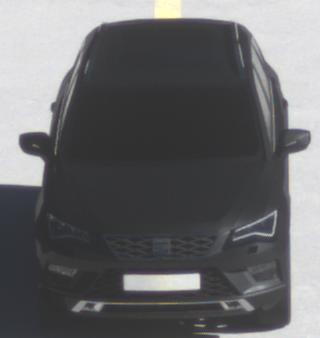
Make: SEAT
Model: Ateca 1.0 TSI Ecomotive
Detailed model: Ateca (5FP)
Model produced from: 2016/08
Model produced until: 2018/08
Doors: 5
Color: black
Road condition: dry road
Daytime: morning or afternoon
Contrast: high contrast